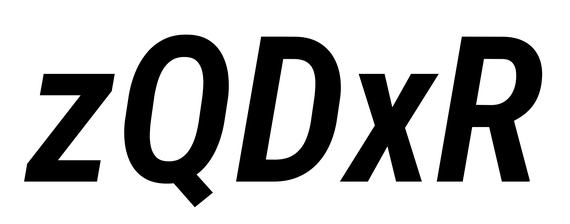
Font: Roboto-Italic_Condensed_SemiBold_Italic